Aerial crown-view tile of a tropical tree (Barro Colorado Island, Panama), acquired 20250317:
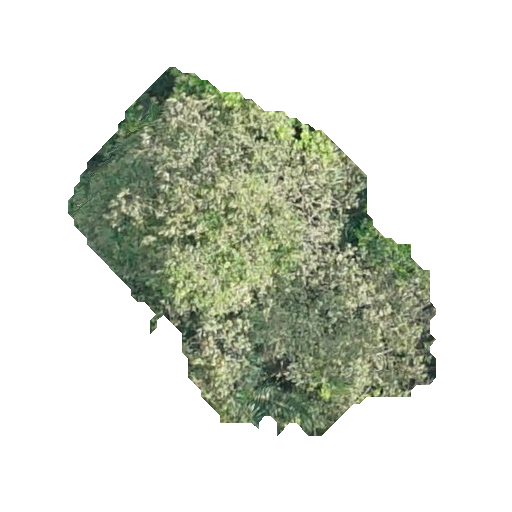
Species: Luehea seemannii
GBIF accepted scientific name: Luehea seemannii
Crown area: 122.594 m²